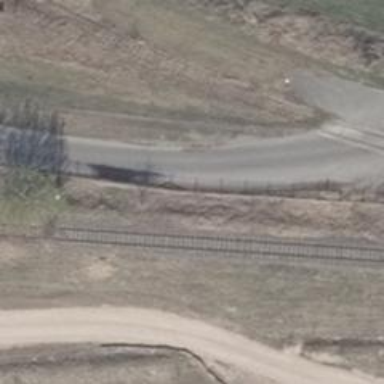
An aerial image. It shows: Unclassified paved road.